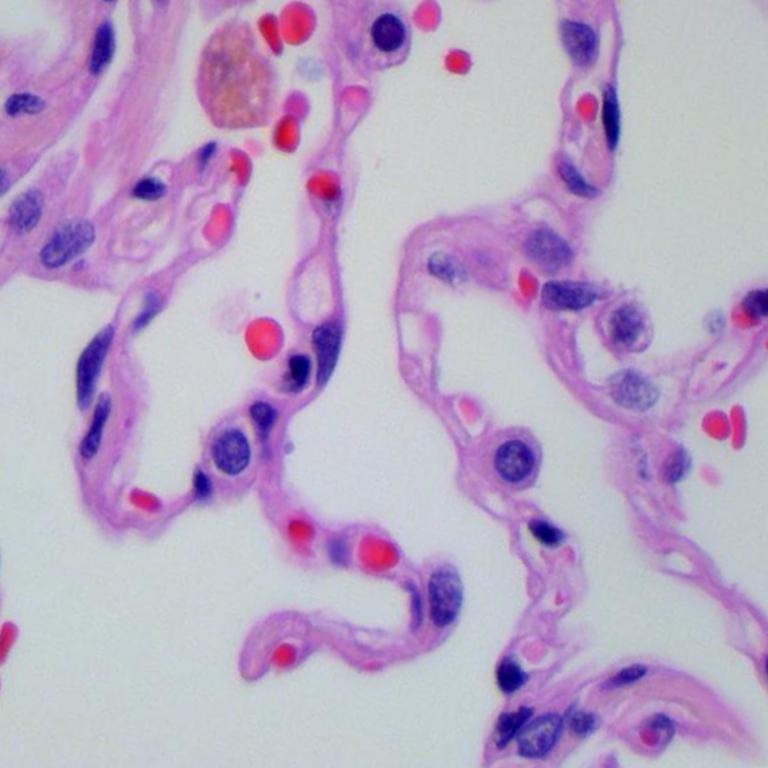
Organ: lung
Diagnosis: benign